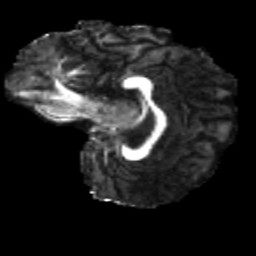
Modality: FA
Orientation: sagittal
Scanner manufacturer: siemens
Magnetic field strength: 3 T
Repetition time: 4 s
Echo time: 0.0594 s